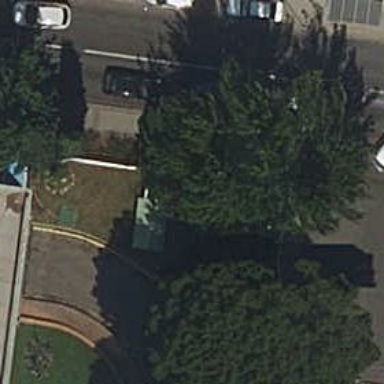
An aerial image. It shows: Bus stop with platform for public transport.